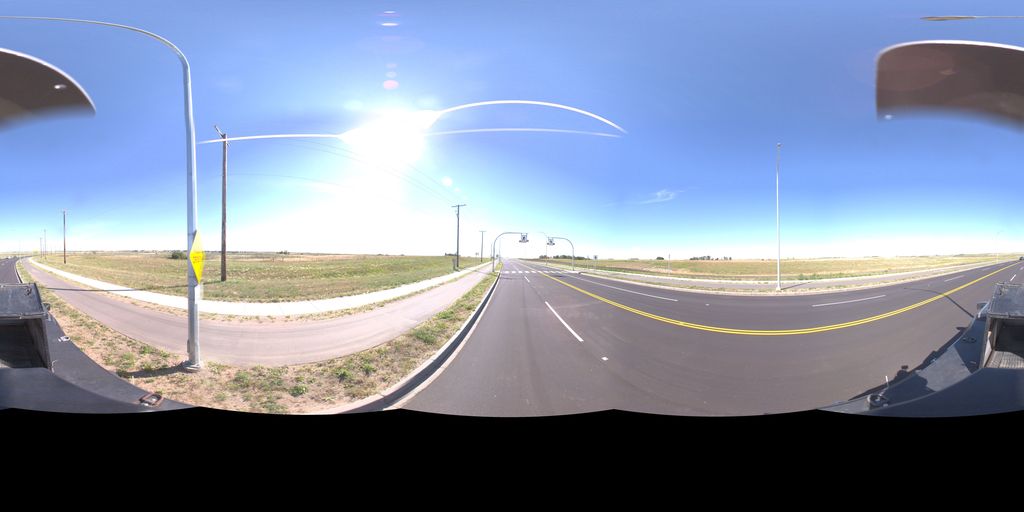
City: saskatoon